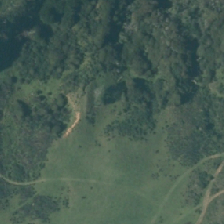
Land cover: grose_broom